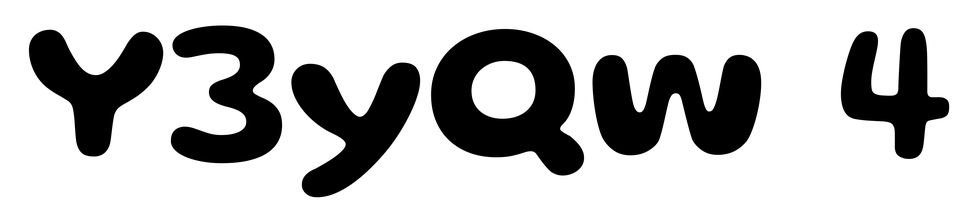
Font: Gluten_SemiBold